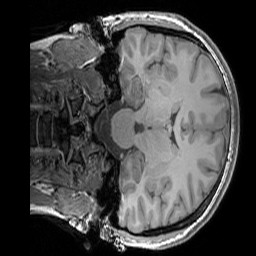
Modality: T1w
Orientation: coronal
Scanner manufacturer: siemens
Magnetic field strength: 3 T
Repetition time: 1.83 s
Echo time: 0.00303 s